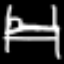
Label: bed